Question: I have an image of what is happening:

How do I get rid of that drop-shadow?
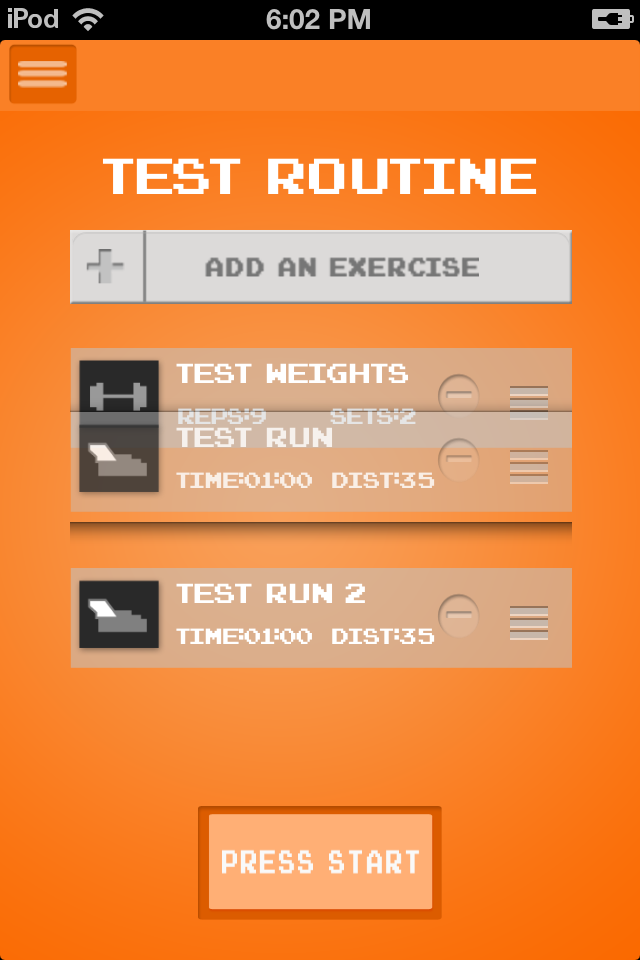
Answer: '''
cell.layer.shadowOffset = CGSizeMake(0, 0);
cell.layer.shadowColor = [[UIColor clearColor] CGColor];
cell.layer.shadowRadius = 0;
cell.layer.shadowOpacity = 0.0f;
'''